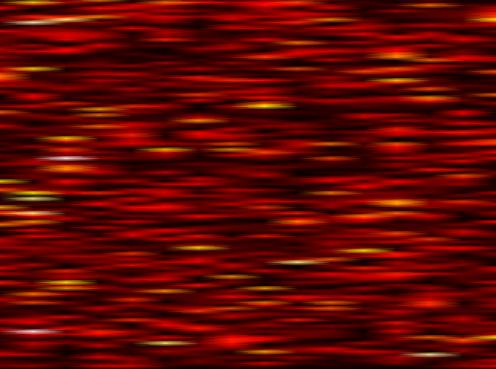
Label: UFMC